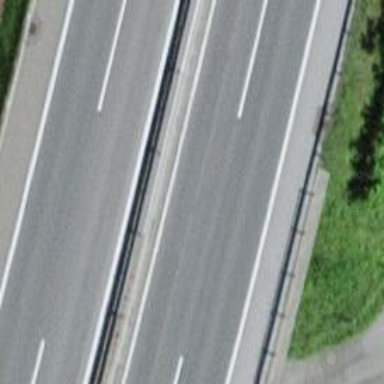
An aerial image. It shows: Motorway bridge with asphalt surface.